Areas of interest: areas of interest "Scientific Research Institution"
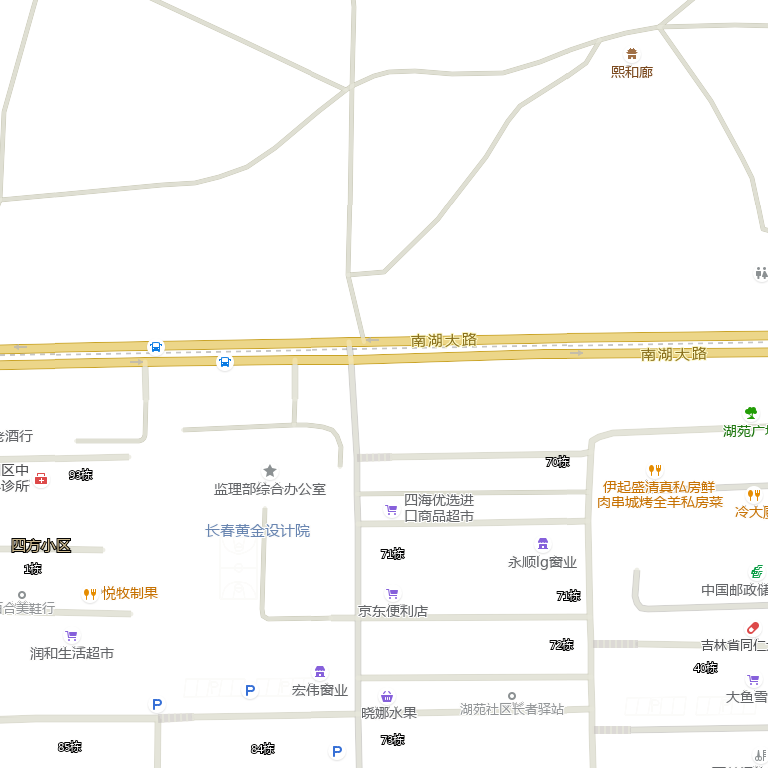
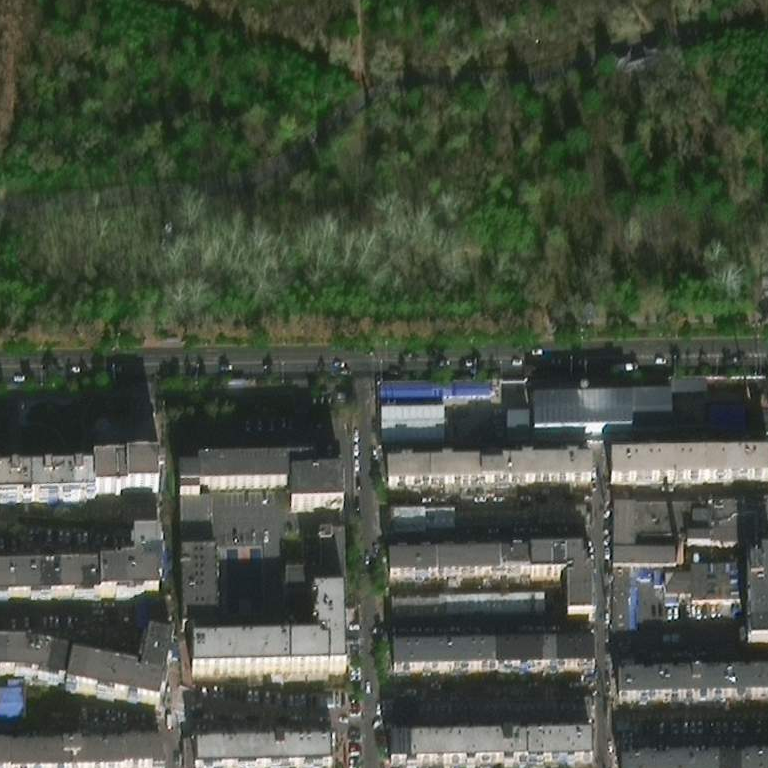